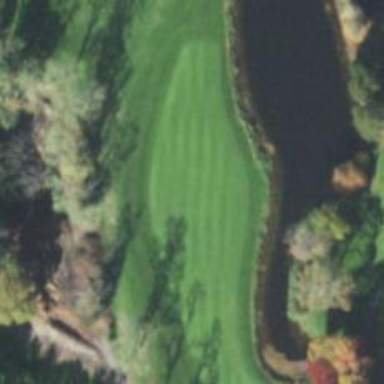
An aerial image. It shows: Golf hole.